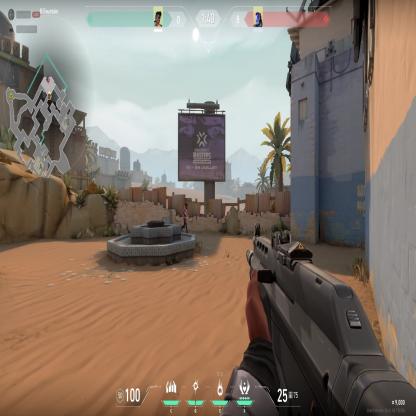
Label: enemy